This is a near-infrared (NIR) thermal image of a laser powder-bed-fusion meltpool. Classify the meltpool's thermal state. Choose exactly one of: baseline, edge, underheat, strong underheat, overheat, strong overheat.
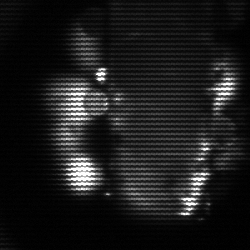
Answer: strong underheat